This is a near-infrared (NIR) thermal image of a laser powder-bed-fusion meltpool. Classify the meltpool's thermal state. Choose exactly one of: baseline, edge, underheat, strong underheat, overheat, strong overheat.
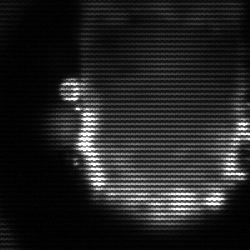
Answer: baseline